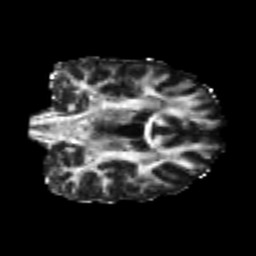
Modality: FA
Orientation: coronal
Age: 21
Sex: male
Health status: healthy
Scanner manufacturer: philips
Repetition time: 7.384 s
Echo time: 0.08599 s